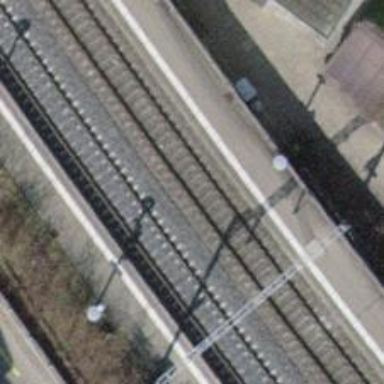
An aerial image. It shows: Single railway track with electrified contact line.